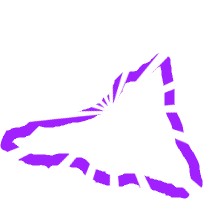
Shape: triangle